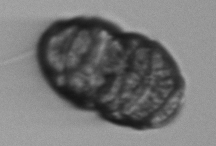
Label: Margalefidinium